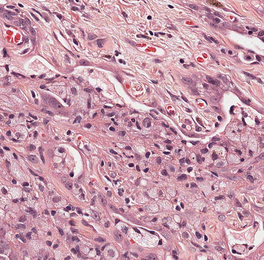
Tumor epithelial tissue: no
Tumor-associated stroma tissue: yes
Normal tissue: no